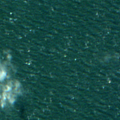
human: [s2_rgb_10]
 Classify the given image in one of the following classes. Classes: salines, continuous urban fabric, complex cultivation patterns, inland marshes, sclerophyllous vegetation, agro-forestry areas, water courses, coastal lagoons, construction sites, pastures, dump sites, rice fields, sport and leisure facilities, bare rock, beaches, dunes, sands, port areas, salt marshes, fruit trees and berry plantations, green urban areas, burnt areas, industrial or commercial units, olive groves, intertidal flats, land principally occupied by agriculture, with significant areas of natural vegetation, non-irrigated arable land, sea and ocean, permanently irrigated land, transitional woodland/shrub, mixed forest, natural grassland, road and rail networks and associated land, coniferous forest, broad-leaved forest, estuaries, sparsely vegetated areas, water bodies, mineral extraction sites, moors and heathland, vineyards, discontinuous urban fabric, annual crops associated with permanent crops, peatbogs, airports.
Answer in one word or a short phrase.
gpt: sea and ocean